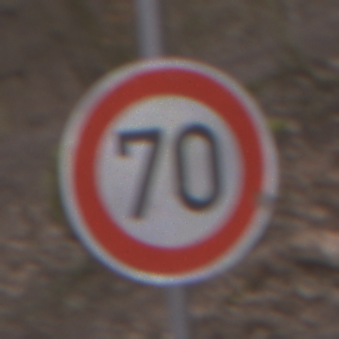
Verkehrszeichen: Geschwindigkeit70
Umgebung: Outdoor, Nature
Tageszeit: MorningAfternoon
Wetter: Overcast
Licht: Natural
Jahreszeit: Autumn
Kontrast: LowContrast